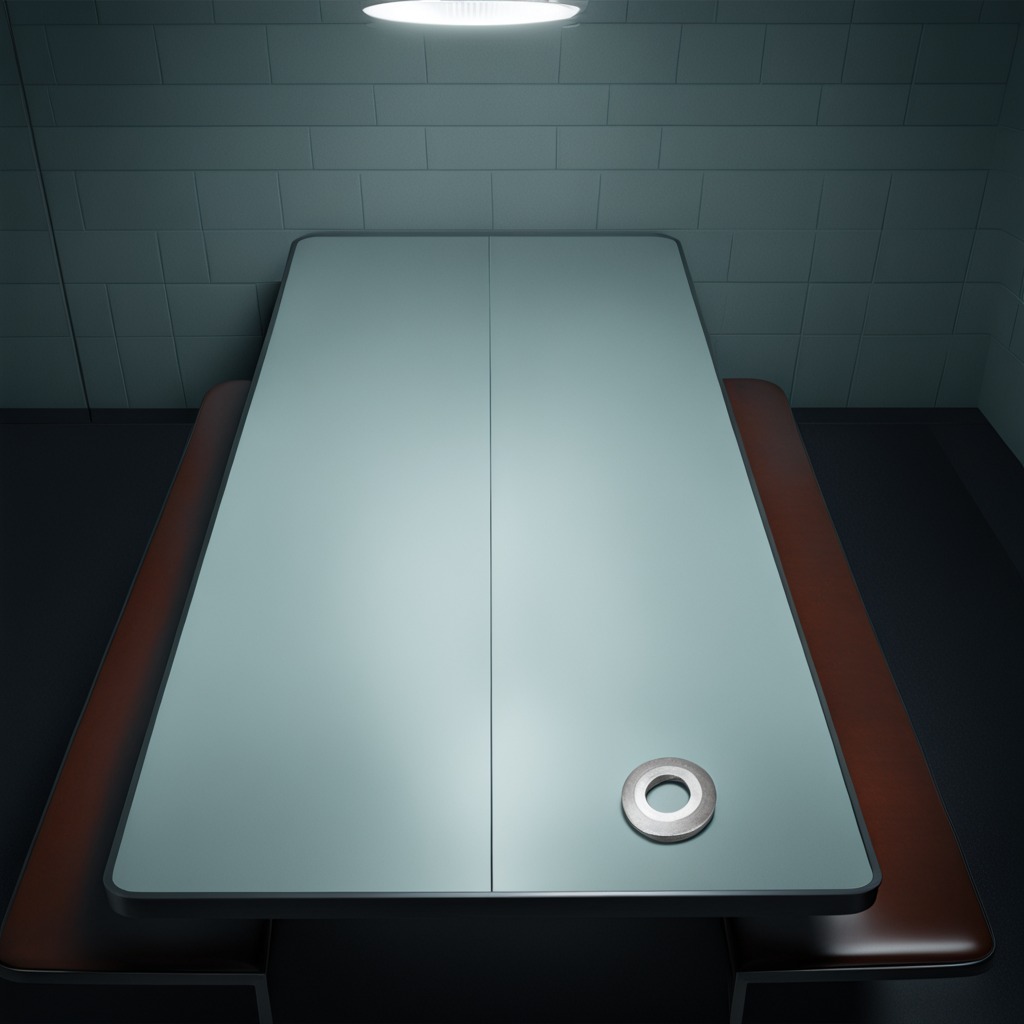
A flat metal washer is lying on the clean empty table in a railway signal maintenance room.